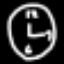
Label: clock